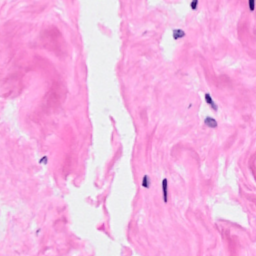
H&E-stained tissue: Breast